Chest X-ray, AP view. Patient: 66 years old, sex M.
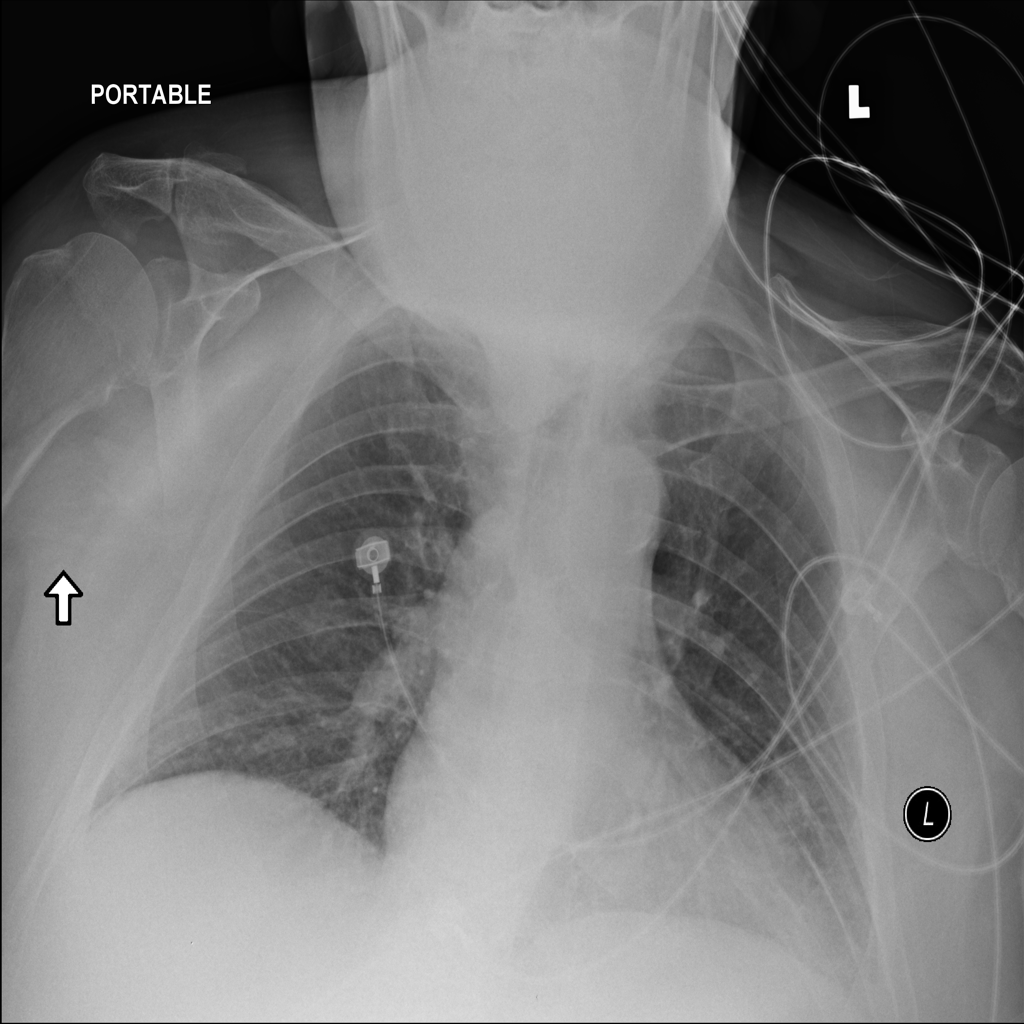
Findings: No Finding